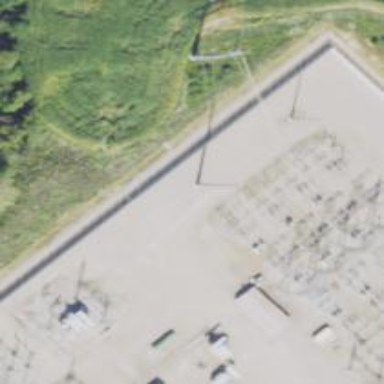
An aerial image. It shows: Power tower.